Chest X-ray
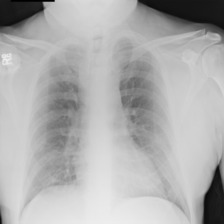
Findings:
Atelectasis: negative
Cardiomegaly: negative
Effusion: negative
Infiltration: negative
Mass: negative
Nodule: negative
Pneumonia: negative
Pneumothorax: negative
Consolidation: negative
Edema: negative
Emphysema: negative
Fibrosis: negative
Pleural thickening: negative
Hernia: negative